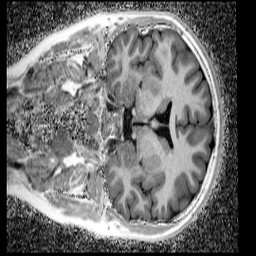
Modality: UNIT1_denoised
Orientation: coronal
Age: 12
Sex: female
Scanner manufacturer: siemens
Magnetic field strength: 3 T
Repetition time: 4 s
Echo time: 0.00299 s